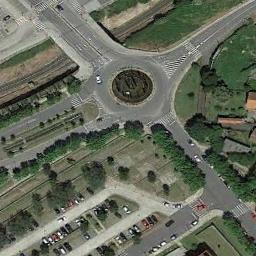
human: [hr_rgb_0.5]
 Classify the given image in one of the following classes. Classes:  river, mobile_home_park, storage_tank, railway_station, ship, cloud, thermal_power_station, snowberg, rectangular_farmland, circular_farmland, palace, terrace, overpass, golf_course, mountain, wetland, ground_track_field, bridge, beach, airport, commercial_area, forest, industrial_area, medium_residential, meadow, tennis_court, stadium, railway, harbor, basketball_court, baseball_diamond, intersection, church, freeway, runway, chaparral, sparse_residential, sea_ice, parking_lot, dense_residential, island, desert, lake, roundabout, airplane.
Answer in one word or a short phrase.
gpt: roundabout